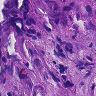
Metastatic tissue present: yes